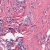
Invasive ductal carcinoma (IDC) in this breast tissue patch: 1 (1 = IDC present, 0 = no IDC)